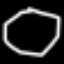
Label: octagon